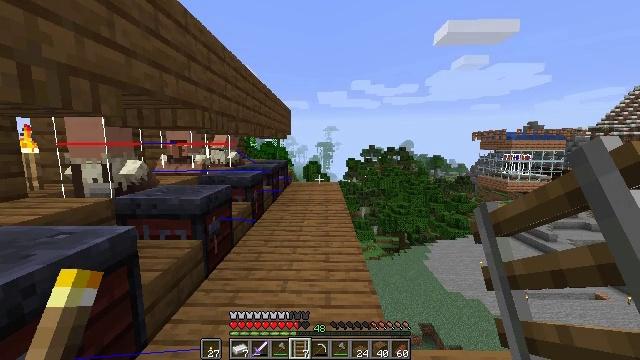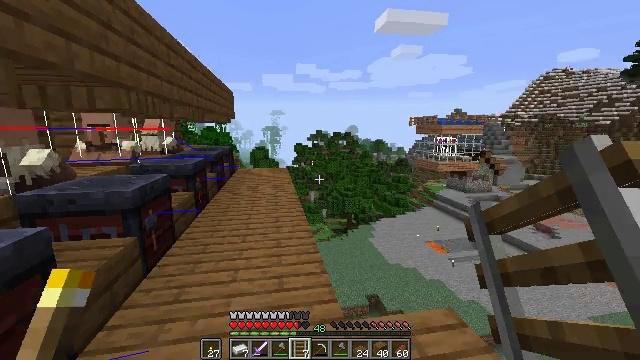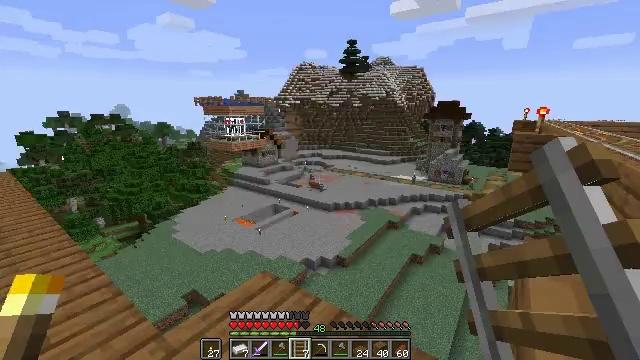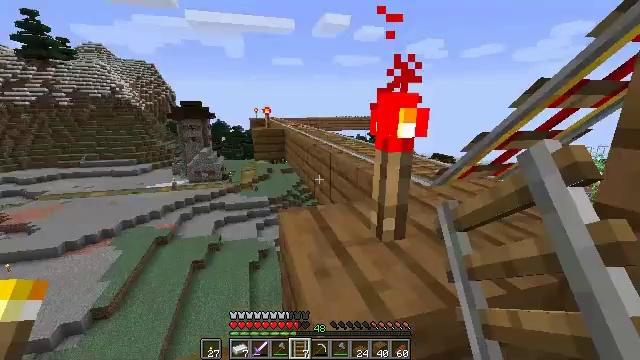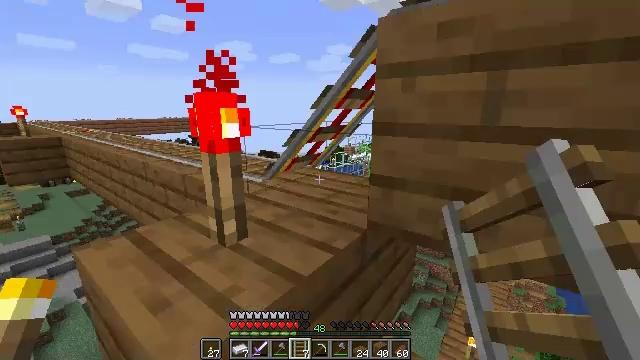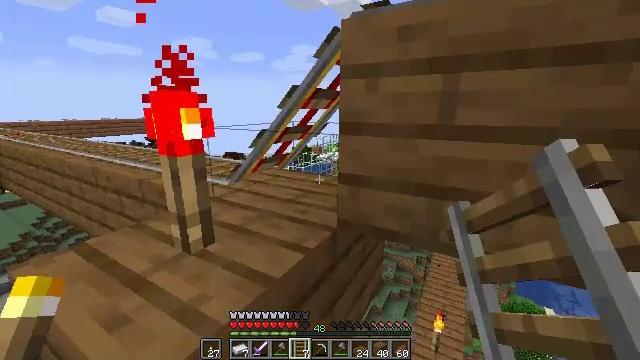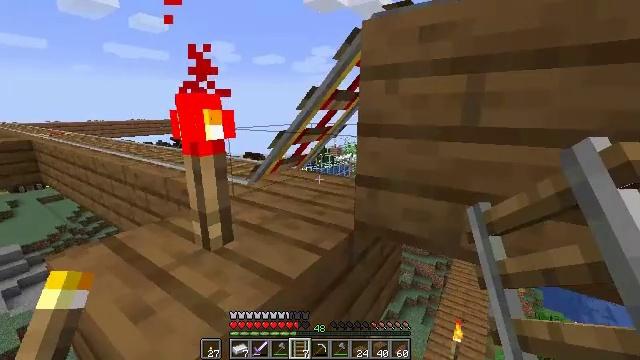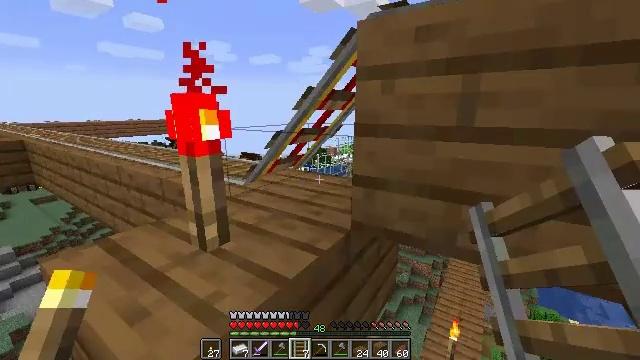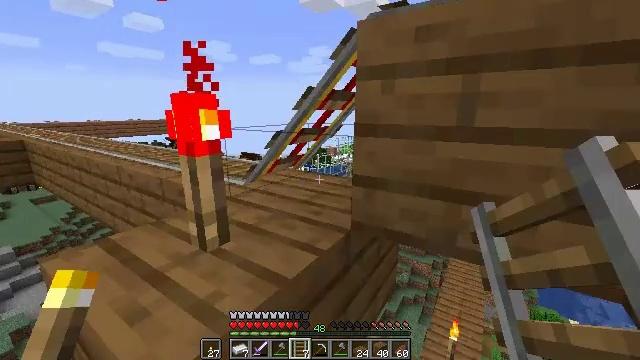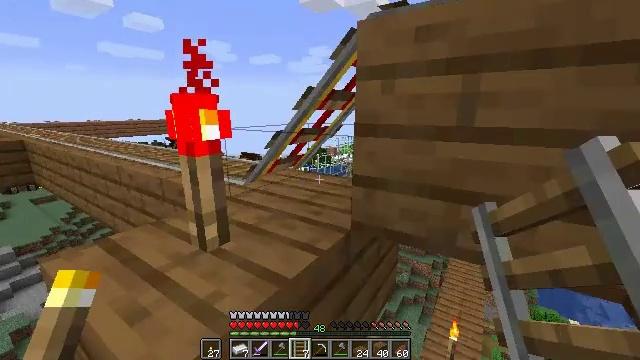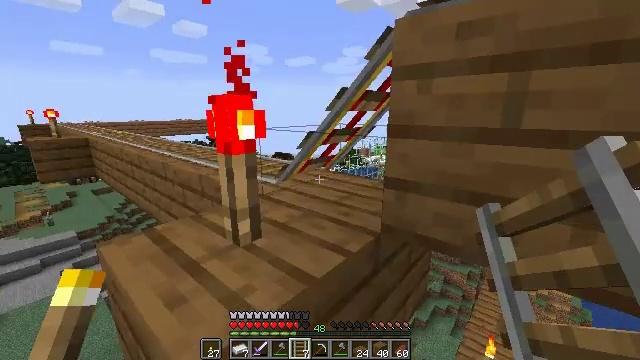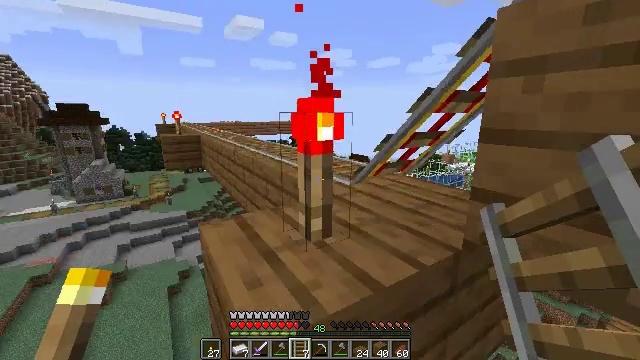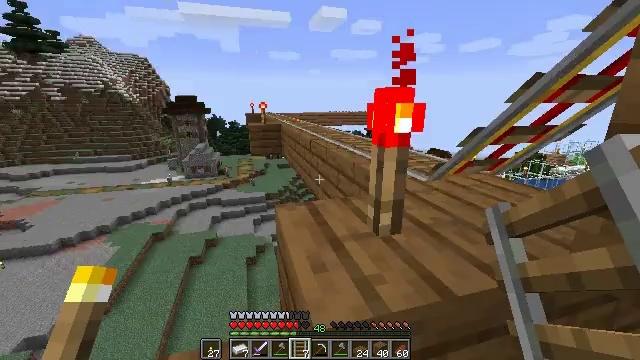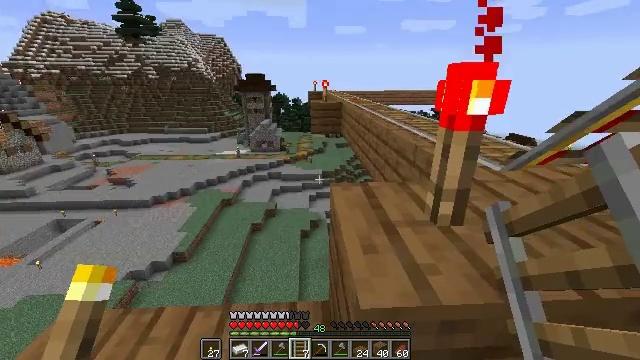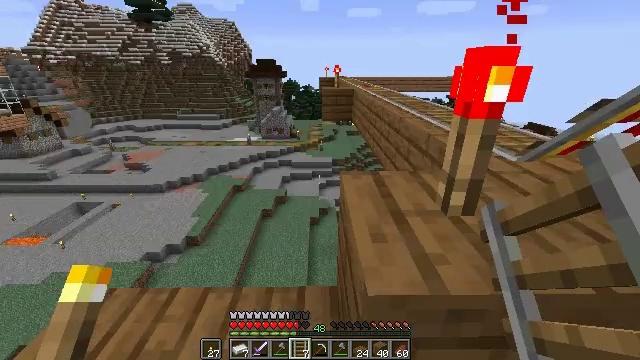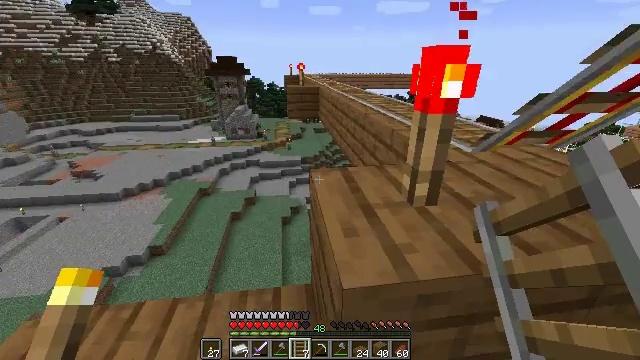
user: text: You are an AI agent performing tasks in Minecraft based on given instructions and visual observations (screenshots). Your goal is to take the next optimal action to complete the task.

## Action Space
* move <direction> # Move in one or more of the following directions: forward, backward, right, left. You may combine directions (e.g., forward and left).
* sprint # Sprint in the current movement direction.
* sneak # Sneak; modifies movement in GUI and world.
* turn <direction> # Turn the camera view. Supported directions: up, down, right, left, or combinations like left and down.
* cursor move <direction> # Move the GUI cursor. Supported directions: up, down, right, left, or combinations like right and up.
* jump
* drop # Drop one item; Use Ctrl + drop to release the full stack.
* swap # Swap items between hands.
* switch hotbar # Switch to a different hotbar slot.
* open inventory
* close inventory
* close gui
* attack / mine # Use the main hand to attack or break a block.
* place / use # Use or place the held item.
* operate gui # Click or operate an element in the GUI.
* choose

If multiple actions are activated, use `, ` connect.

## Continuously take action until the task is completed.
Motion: motion action
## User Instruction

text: Break the spruce slab from a structure.
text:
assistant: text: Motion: turn right and down
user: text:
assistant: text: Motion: turn right and down
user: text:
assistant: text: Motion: turn right
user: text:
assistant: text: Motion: turn right
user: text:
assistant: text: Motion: turn right
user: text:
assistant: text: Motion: turn left
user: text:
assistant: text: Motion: no_op
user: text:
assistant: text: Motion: no_op
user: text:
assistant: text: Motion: no_op
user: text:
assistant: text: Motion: turn left
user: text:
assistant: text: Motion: turn left
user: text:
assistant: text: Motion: turn left and down
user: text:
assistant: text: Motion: turn left and down
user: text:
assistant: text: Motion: turn left and down
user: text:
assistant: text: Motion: turn right
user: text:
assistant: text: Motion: turn right
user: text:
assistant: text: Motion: turn right and down
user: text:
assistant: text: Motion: move forward
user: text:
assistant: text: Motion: move forward, turn left and down
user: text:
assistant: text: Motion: move forward, turn left and down
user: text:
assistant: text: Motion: move forward, jump
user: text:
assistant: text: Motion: move forward, jump
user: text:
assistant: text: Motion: move forward, jump
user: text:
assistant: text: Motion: move forward, turn right and down, jump
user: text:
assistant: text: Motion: move forward, turn right and down
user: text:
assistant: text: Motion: move forward, turn right
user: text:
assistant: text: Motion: turn right and up
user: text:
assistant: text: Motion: turn right and up
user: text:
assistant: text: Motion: no_op
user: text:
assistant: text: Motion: turn right